Question: I've an app which may be ran from 2.2 to 4.x devices.
When I run this app on 4.x it looks cool, holo style. But when I run it on older devices, it seems to be so much "lighty".
There's a screenshot so you can compare:

This is my manifest:
'''
<application
android:allowBackup="true"
android:icon="@drawable/ic_launcher"
android:label="@string/app_name"
android:theme="@style/AppTheme" >
'''
And my styles:
'''
<resources>
<!--
Base application theme, dependent on API level. This theme is replaced
by AppBaseTheme from res/values-vXX/styles.xml on newer devices.
-->
<style name="AppBaseTheme" parent="android:Theme.Holo.Light.NoActionBar.Fullscreen">
</style>
<!-- Application theme. -->
<style name="AppTheme" parent="AppBaseTheme">
<!-- All customizations that are NOT specific to a particular API-level can go here. -->
</style>
'''
It's obvious that holo doesn't exist in 2.3, but then it should render its default device theme, right?
So the input is correct, but the TextView looks
Any idea?
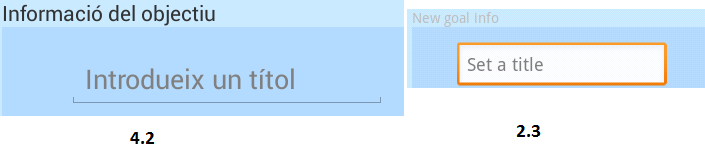
Answer: As someone suggested, I finally created a new folder:
'res/values-v11/'
On this folder, I've put a file named 'styles.xml', which is the following:
'''
<resources>
<!--
Base application theme, dependent on API level. This theme is replaced
by AppBaseTheme from res/values-vXX/styles.xml on newer devices.
-->
<style name="AppBaseTheme" parent="android:Theme.Holo.Light.NoActionBar.Fullscreen">
</style>
<!-- Application theme. -->
<style name="AppTheme" parent="AppBaseTheme">
<!-- All customizations that are NOT specific to a particular API-level can go here. -->
</style>
'''
And the folder 'res/values/' which will be called for android with api lower than 11, contains a 'styles.xml' and there I've changed the parent template, like this:
'''
<!--
Base application theme, dependent on API level. This theme is replaced
by AppBaseTheme from res/values-vXX/styles.xml on newer devices.
-->
<style name="MyTheme" parent="@android:style/Theme.Light">
</style>
<!-- Application theme. -->
<style name="AppTheme" parent="AppBaseTheme">
<!-- All customizations that are NOT specific to a particular API-level can go here. -->
</style>
'''
This ends up like this:
- -